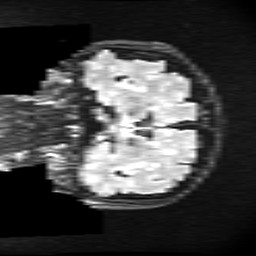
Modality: FLAIR
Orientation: coronal
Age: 49
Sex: female
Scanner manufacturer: ge
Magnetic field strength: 3 T
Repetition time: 11 s
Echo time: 0.1497 s